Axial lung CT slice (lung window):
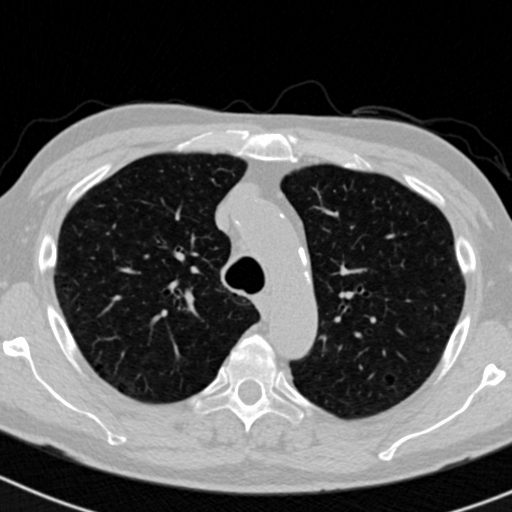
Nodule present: no